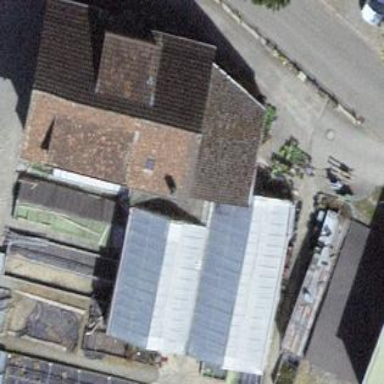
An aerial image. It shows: Greenhouse.